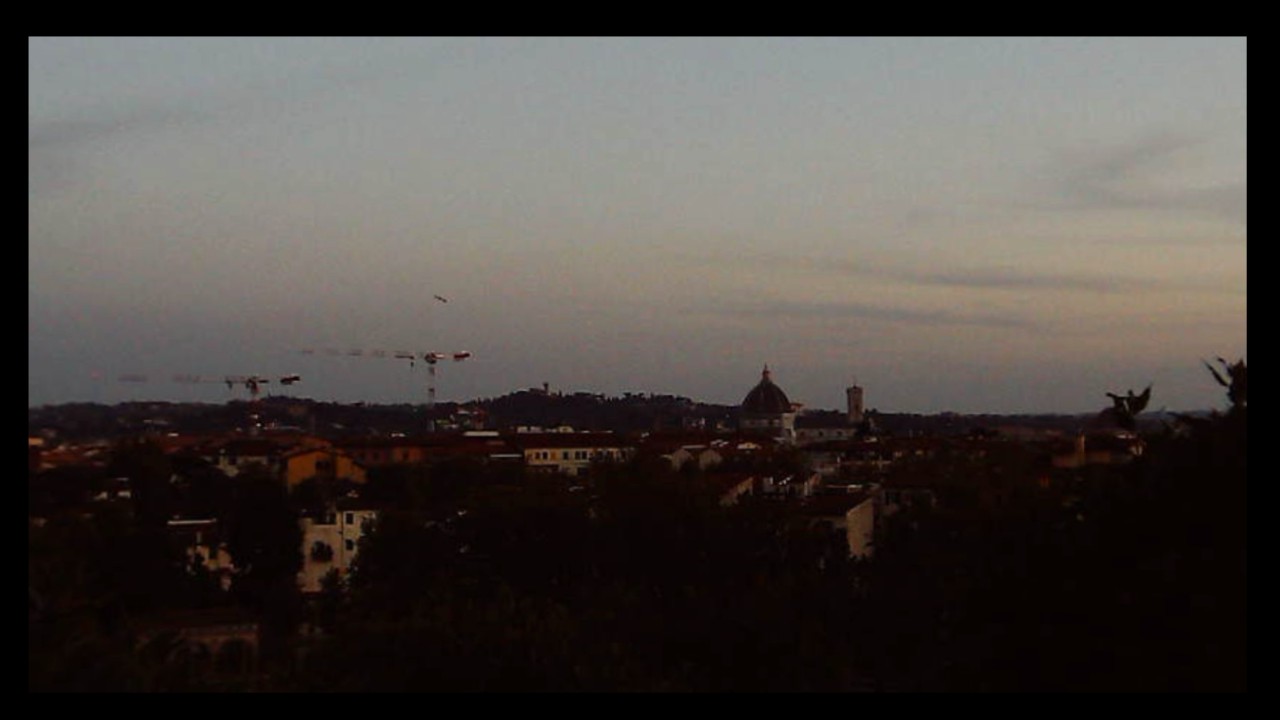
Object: DJI Mini 3